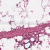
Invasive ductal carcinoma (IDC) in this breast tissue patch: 0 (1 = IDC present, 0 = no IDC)